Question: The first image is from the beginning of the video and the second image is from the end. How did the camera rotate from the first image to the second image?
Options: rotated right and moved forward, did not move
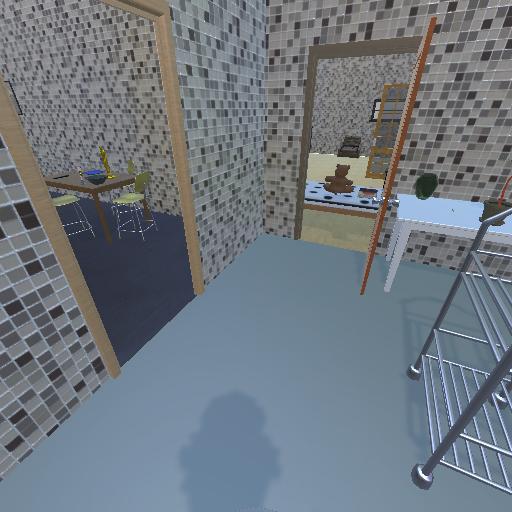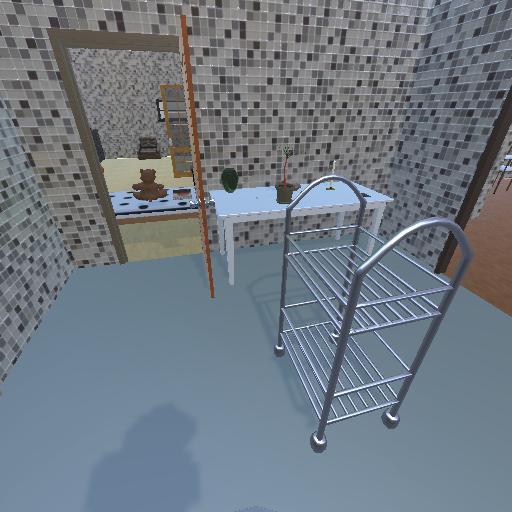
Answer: rotated right and moved forward